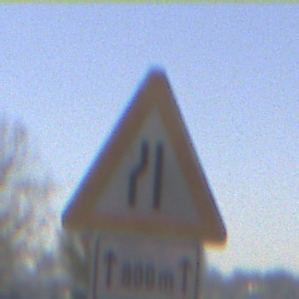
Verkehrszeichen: EinseitigVerengteFahrbahnLinks
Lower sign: LaengeEinerStrecke1
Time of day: Midday
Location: Outdoor (Nature)
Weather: Clear
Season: NotSpecified
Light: Natural